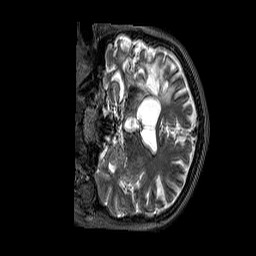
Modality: T2w
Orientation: coronal
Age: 74
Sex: female
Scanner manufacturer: siemens
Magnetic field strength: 3 T
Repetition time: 3.2 s
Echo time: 0.567 s